Question: I've built a layout using Bootstrap 3, and I have the following problem: I have a news section that is set to display a total of 9 news items, 3 on each row, summing 3 rows. However, they don't seem to align properly. Please see the picture below.

The html:
'''
<div class="row">
<div class="col-md-12 small-article-container"><!-- Small articles container -->
<div class="col-md-4 small-article"><!-- Start small article -->
<div class="col-md-12 small-category">
<strong><a href="#">Stil de viata</a></strong>
</div>
<div class="col-md-12 small-article-img">
<a href="#"><img src="images/MH-370-200x130.jpg" width="253" height="164" alt="Small article picture" class="img-responsive"></a>
</div>
<div class="col-md-12 small-article-date">
astazi, 14:08
</div>
<div class="col-md-12 small-title">
<a href="#"><strong>asdasds: CELE MAI ASTEPTATE TITLURI ALE LUI 2014</strong></a>
</div>
<div class="col-md-12 small-excerpt">
In articolul publicat luni in Financial Times, liderul spiritual turc Fethullah Gulen arata care este...
</div>
</div>
<div class="col-md-4 small-article"><!-- Start small article -->
<div class="col-md-12 small-category">
<strong><a href="#">Stil de viata</a></strong>
</div>
<div class="col-md-12 small-article-img">
<a href="#"><img src="images/MH-370-200x130.jpg" width="253" height="164" alt="Small article picture" class="img-responsive"></a>
</div>
<div class="col-md-12 small-article-date">
astazi, 14:08
</div>
<div class="col-md-12 small-title">
<a href="#"><strong>AMENINTARI CU MOARTEA ee df PENTRU PRESEDI as HOLLANDE</strong></a>
</div>
<div class="col-md-12 small-excerpt">
In articolul publicat luni in Financial Times, liderul spiritual turc Fethullah Gulen arata care este...
</div>
</div>
<div class="col-md-4 small-article"><!-- Start small article -->
<div class="col-md-12 small-category">
<strong><a href="#">Stil de viata</a></strong>
</div>
<div class="col-md-12 small-article-img">
<a href="#"><img src="images/MH-370-200x130.jpg" width="253" height="164" alt="Small article picture" class="img-responsive"></a>
</div>
<div class="col-md-12 small-article-date">
astazi, 14:08
</div>
<div class="col-md-12 small-title">
<a href="#"><strong>AMENINTARI CU MOARTEA PENTRU PRESEDINTELE HOLLANDE</strong></a>
</div>
<div class="col-md-12 small-excerpt">
In articolul publicat luni in Financial Times, liderul spiritual turc Fethullah Gulen arata care este...
</div>
</div>
<div class="col-md-4 small-article"><!-- Start small article -->
<div class="col-md-12 small-category">
<strong><a href="#">Stil de viata</a></strong>
</div>
<div class="col-md-12 small-article-img">
<a href="#"><img src="images/MH-370-200x130.jpg" width="253" height="164" alt="Small article picture" class="img-responsive"></a>
</div>
<div class="col-md-12 small-article-date">
astazi, 14:08
</div>
<div class="col-md-12 small-title">
<a href="#"><strong>asdasds: CELE MAI ASTEPTATE TITLURI ALE LUI 2014</strong></a>
</div>
<div class="col-md-12 small-excerpt">
In articolul publicat luni in Financial Times, liderul spiritual turc Fethullah Gulen arata care este...
</div>
</div>
<div class="col-md-4 small-article"><!-- Start small article -->
<div class="col-md-12 small-category">
<strong><a href="#">Stil de viata</a></strong>
</div>
<div class="col-md-12 small-article-img">
<a href="#"><img src="images/MH-370-200x130.jpg" width="253" height="164" alt="Small article picture" class="img-responsive"></a>
</div>
<div class="col-md-12 small-article-date">
astazi, 14:08
</div>
<div class="col-md-12 small-title">
<a href="#"><strong>AMENINTARI CU MOARTEA ee df PENTRU PRESEDI as HOLLANDE</strong></a>
</div>
<div class="col-md-12 small-excerpt">
In articolul publicat luni in Financial Times, liderul spiritual turc Fethullah Gulen arata care este...
</div>
</div>
<div class="col-md-4 small-article"><!-- Start small article -->
<div class="col-md-12 small-category">
<strong><a href="#">Stil de viata</a></strong>
</div>
<div class="col-md-12 small-article-img">
<a href="#"><img src="images/MH-370-200x130.jpg" width="253" height="164" alt="Small article picture" class="img-responsive"></a>
</div>
<div class="col-md-12 small-article-date">
astazi, 14:08
</div>
<div class="col-md-12 small-title">
<a href="#"><strong>AMENINTARI CU MOARTEA PENTRU PRESEDINTELE HOLLANDE</strong></a>
</div>
<div class="col-md-12 small-excerpt">
In articolul publicat luni in Financial Times, liderul spiritual turc Fethullah Gulen arata care este...
</div>
</div>
<div class="col-md-4 small-article"><!-- Start small article -->
<div class="col-md-12 small-category">
<strong><a href="#">Stil de viata</a></strong>
</div>
<div class="col-md-12 small-article-img">
<a href="#"><img src="images/MH-370-200x130.jpg" width="253" height="164" alt="Small article picture" class="img-responsive"></a>
</div>
<div class="col-md-12 small-article-date">
astazi, 14:08
</div>
<div class="col-md-12 small-title">
<a href="#"><strong>asdasds: CELE MAI ASTEPTATE TITLURI ALE LUI 2014</strong></a>
</div>
<div class="col-md-12 small-excerpt">
In articolul publicat luni in Financial Times, liderul spiritual turc Fethullah Gulen arata care este...
</div>
</div>
<div class="col-md-4 small-article"><!-- Start small article -->
<div class="col-md-12 small-category">
<strong><a href="#">Stil de viata</a></strong>
</div>
<div class="col-md-12 small-article-img">
<a href="#"><img src="images/MH-370-200x130.jpg" width="253" height="164" alt="Small article picture" class="img-responsive"></a>
</div>
<div class="col-md-12 small-article-date">
astazi, 14:08
</div>
<div class="col-md-12 small-title">
<a href="#"><strong>AMENINTARI CU MOARTEA ee df PENTRU PRESEDI as HOLLANDE</strong></a>
</div>
<div class="col-md-12 small-excerpt">
In articolul publicat luni in Financial Times, liderul spiritual turc Fethullah Gulen arata care este...
</div>
</div>
<div class="col-md-4 small-article"><!-- Start small article -->
<div class="col-md-12 small-category">
<strong><a href="#">Stil de viata</a></strong>
</div>
<div class="col-md-12 small-article-img">
<a href="#"><img src="images/MH-370-200x130.jpg" width="253" height="164" alt="Small article picture" class="img-responsive"></a>
</div>
<div class="col-md-12 small-article-date">
astazi, 14:08
</div>
<div class="col-md-12 small-title">
<a href="#"><strong>AMENINTARI CU MOARTEA PENTRU PRESEDINTELE HOLLANDE</strong></a>
</div>
<div class="col-md-12 small-excerpt">
In articolul publicat luni in Financial Times, liderul spiritual turc Fethullah Gulen arata care este...
</div>
</div>
<div class="col-md-12 more-news">
<a href="#">MAI MULTE stiri</a>
</div>
</div>
</div>
'''
The css:
'''
.small-article-container {
margin-top: 1em;
}
.small-article {
/* padding: 0;
*/ margin-bottom: 1em;
padding-right: 0.5em;
padding-left: 0.5em;
/* float: right;
*/}
.small-category {
padding: 0;
font-size: 0.9em;
}
.small-article-img {
padding: 0;
width: 100%;
}
.small-article-date {
padding: 0;
padding-top: 0.5em;
font-size: 0.9em;
color: #545454;
}
.small-title {
padding: 0;
line-height: 1.3em;
font-size: 1em;
text-transform: uppercase;
}
.small-excerpt {
padding: 0;
font-size: 0.9em;
}
'''
Could anyone please hep me out on this ? I'm having nightmares about it. Thanks.
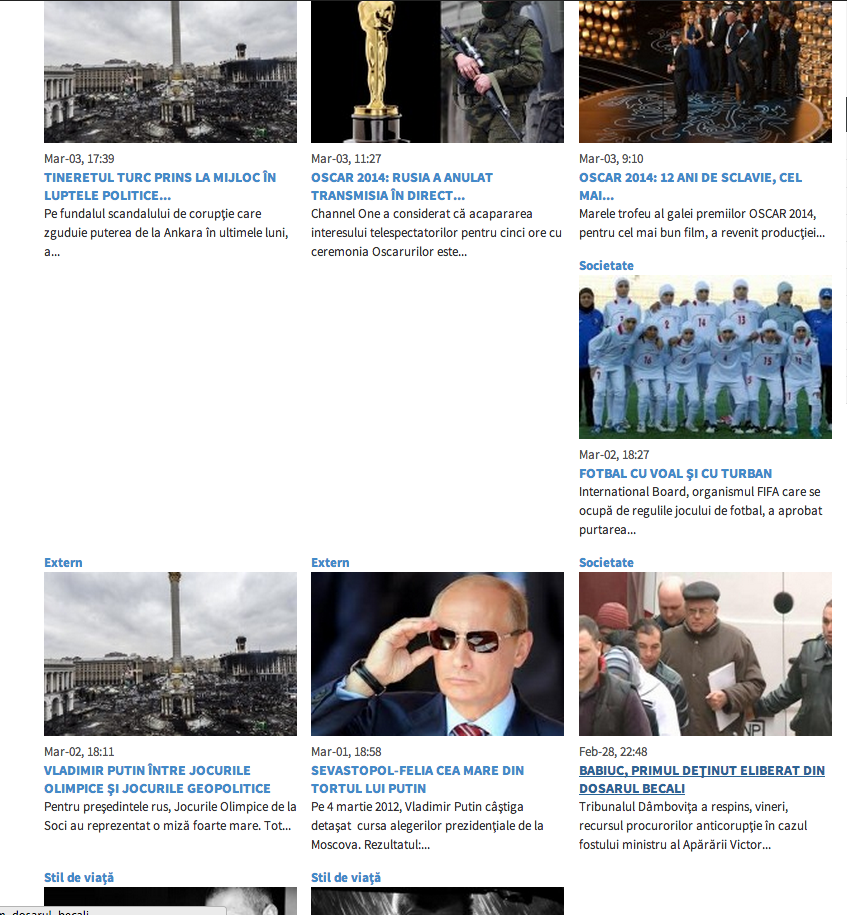
Answer: You're so close. The column classes have the float attribute set in the bootstrap styles and your column is floating, just not where you expect it. That middle column in the 1st row is preventing the one you see floating off in the blank space from wrapping properly because it's taller than the others. All you need to do is wrap each group of 3 in a row like this:
'''
<div class="row">
<div class="col-md-4">
//stuff here
</div>
<div class="col-md-4">
//stuff here
</div>
<div class="col-md-4">
//stuff here
</div>
</div>
<div class="row">
<div class="col-md-4">
//stuff here
</div>
<div class="col-md-4">
//stuff here
</div>
<div class="col-md-4">
//stuff here
</div>
</div>
<div class="row">
<div class="col-md-4">
//stuff here
</div>
<div class="col-md-4">
//stuff here
</div>
<div class="col-md-4">
//stuff here
</div>
</div>
'''
Set it up like that and you're ready to go.